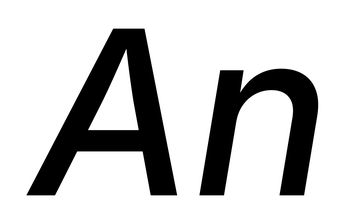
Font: Inter-Italic_Medium_Italic